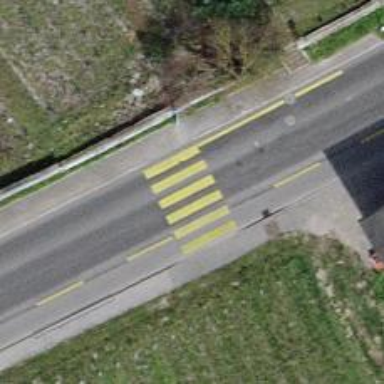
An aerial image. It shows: Zebra crossing on the road.